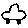
Label: car